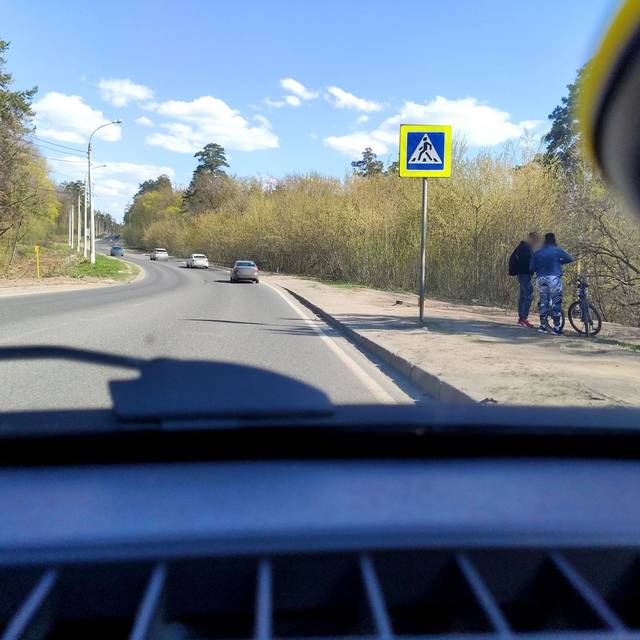
Region: Russia
Coordinates: 53.494, 49.292